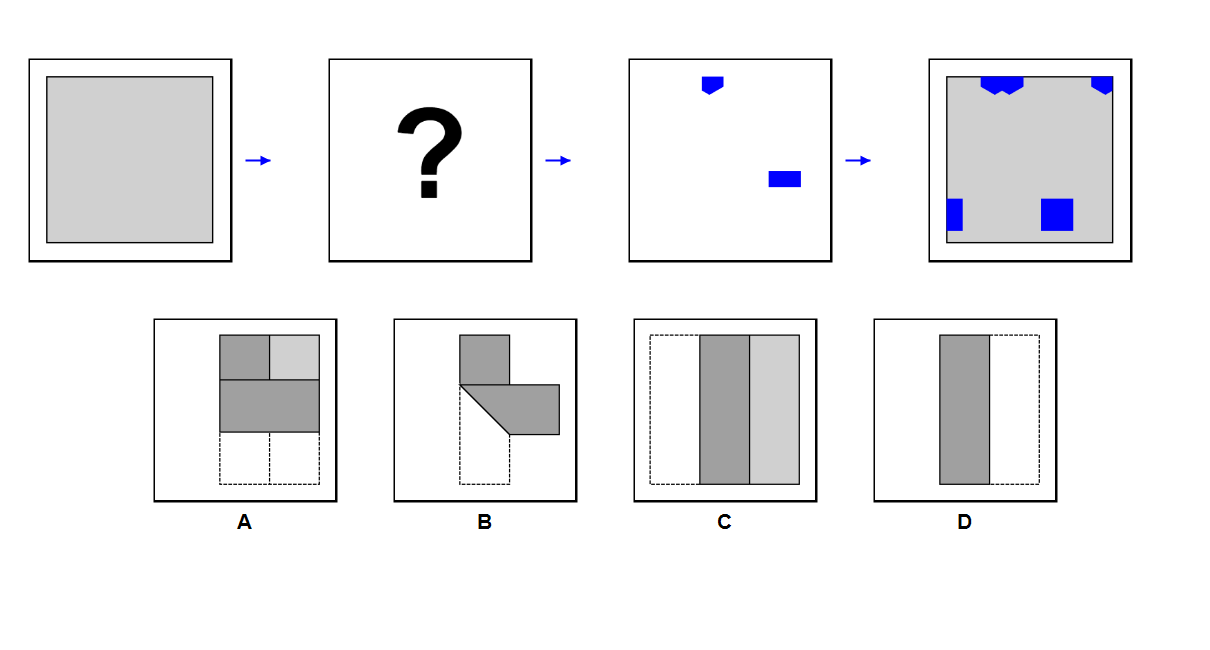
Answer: A